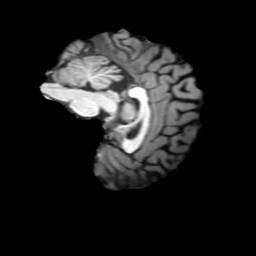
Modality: T1w
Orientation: sagittal
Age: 32
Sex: female
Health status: ill